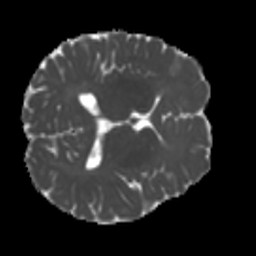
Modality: MD
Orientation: axial
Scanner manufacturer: siemens
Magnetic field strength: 3 T
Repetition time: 4 s
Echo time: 0.0594 s